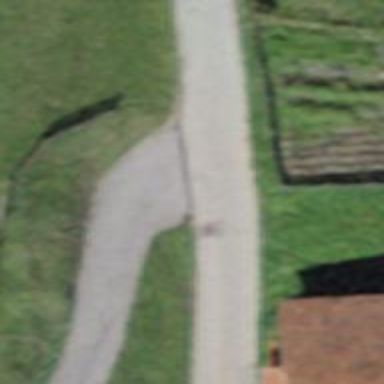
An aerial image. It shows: Unclassified road with grade 1 track type.